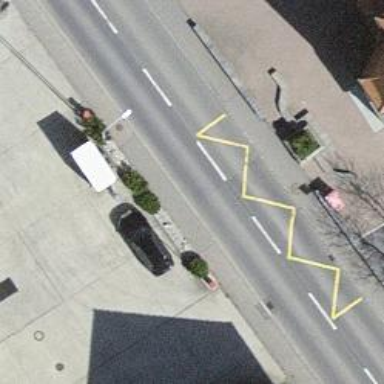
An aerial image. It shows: Bus stop equipped with public transport stop position.